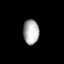
Tissue: prostate
Cell type: Epithelial cells
Senescence score: 0.2962
Nuclear area (px): 384
Mean DAPI intensity: 175.773